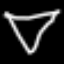
Label: diamond